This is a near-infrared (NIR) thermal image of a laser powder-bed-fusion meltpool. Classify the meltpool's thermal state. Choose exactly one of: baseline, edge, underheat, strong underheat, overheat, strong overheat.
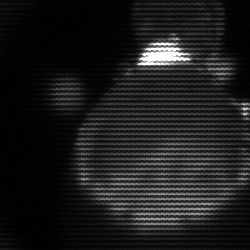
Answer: edge